Interaction volume radius: 10 \u00c5
Interaction volume height: 45 \u00c5
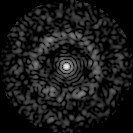
Disorder parameter: 0.8455